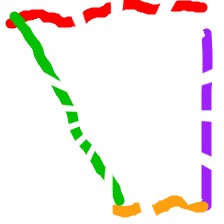
Shape: trapezoid